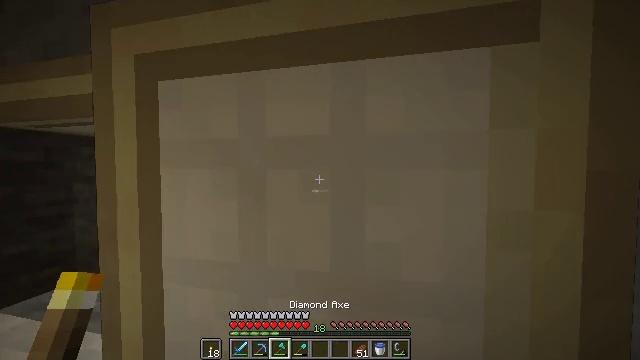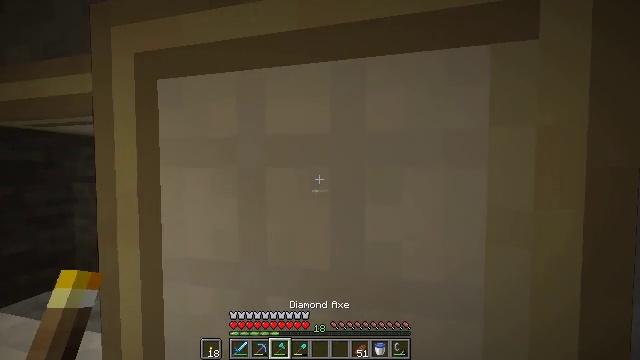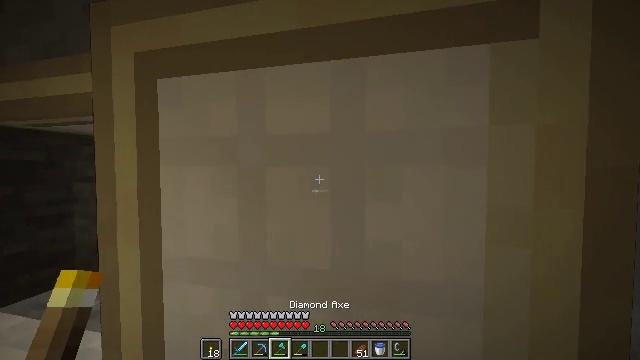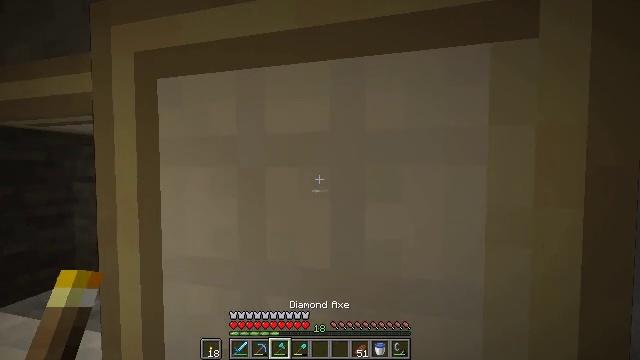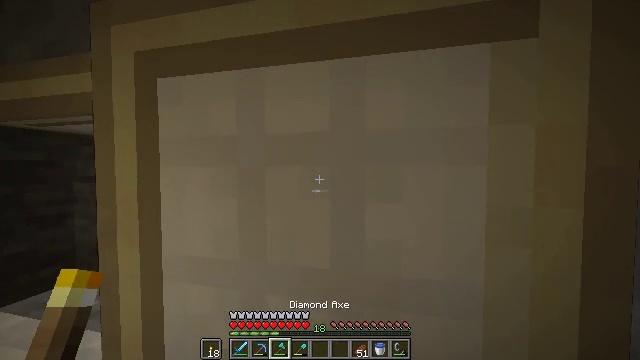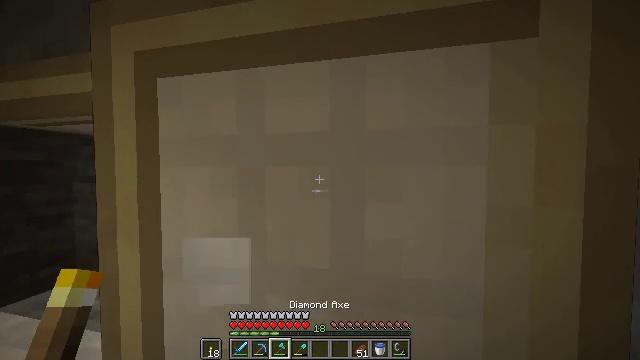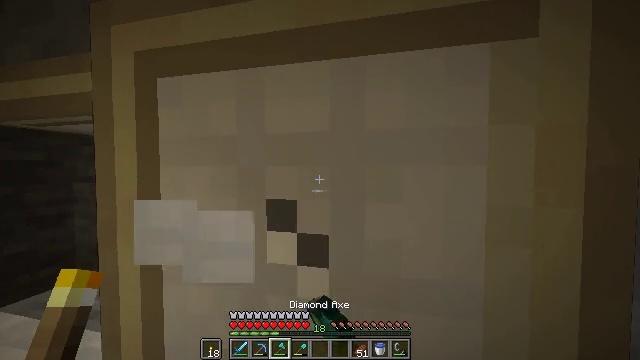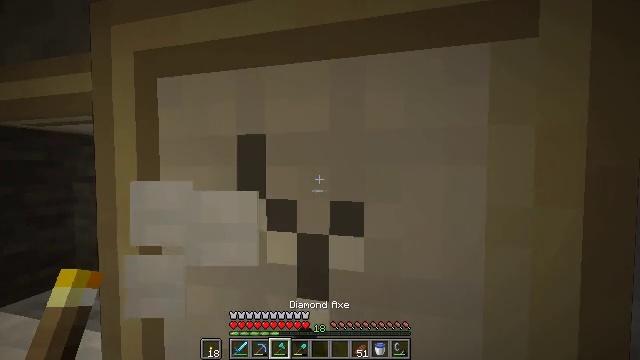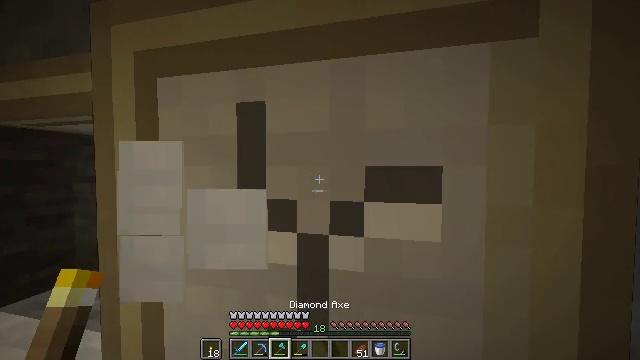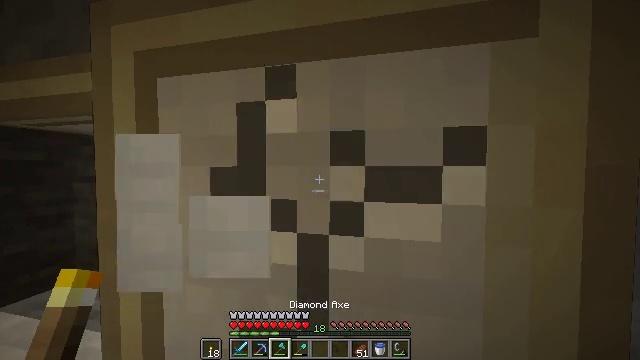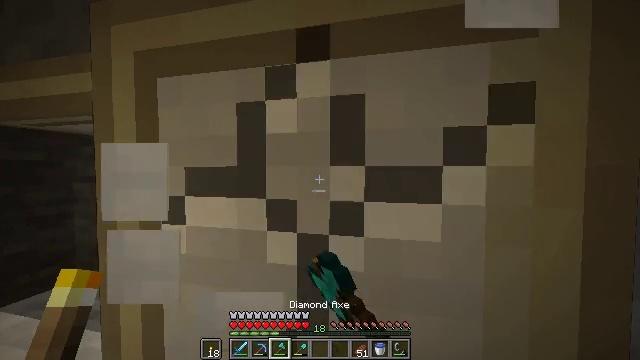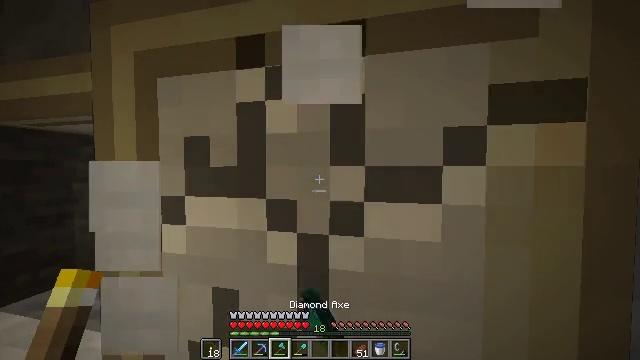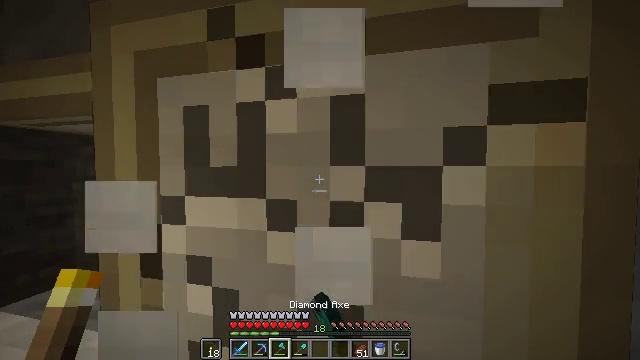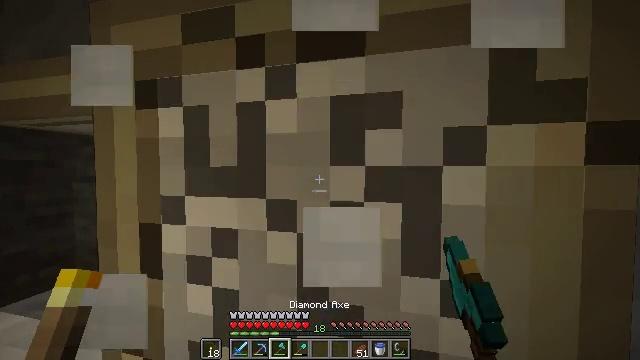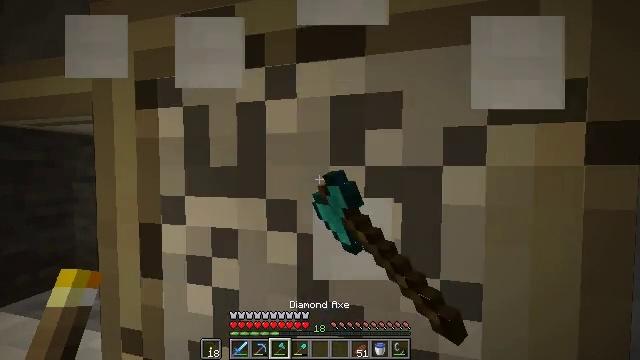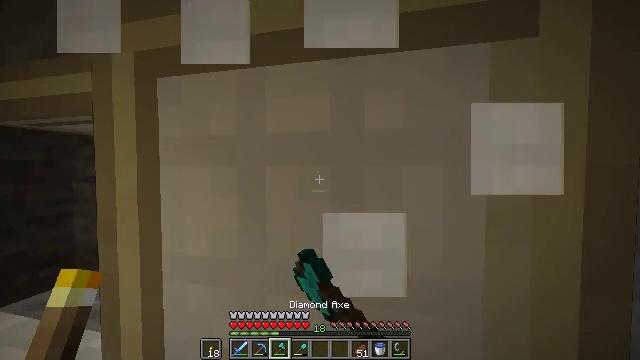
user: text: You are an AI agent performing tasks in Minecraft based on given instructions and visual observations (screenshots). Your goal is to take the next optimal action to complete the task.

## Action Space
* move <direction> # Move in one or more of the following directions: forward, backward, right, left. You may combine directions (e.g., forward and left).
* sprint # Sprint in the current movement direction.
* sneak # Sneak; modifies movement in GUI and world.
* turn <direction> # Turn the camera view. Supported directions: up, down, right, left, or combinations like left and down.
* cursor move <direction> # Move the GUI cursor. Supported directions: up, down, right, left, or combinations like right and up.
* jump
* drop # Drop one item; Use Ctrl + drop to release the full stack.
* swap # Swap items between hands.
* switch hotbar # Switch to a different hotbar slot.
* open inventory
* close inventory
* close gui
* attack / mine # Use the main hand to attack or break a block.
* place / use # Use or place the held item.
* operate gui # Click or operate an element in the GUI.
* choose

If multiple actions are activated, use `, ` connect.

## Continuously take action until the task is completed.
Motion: motion action
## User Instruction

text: Mine the birch trapdoor from existing structures.
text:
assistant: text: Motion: no_op
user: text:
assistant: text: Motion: no_op
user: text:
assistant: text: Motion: no_op
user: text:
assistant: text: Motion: no_op
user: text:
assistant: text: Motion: attack / mine
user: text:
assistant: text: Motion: attack / mine
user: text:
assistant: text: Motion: attack / mine
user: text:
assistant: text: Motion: attack / mine
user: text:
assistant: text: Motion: attack / mine
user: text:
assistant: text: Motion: attack / mine
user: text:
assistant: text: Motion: attack / mine
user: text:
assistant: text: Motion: attack / mine
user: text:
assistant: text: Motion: attack / mine
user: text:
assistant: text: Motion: attack / mine
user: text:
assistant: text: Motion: no_op
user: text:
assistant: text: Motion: no_op
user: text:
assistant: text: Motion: no_op
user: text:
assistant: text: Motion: no_op
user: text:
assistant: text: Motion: no_op
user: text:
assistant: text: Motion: no_op
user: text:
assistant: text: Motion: no_op
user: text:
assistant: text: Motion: no_op
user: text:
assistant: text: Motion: no_op
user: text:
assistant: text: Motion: no_op
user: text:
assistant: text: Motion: no_op
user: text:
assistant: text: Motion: no_op
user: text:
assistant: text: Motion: no_op
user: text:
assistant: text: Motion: no_op
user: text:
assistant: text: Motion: turn left
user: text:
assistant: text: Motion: turn left